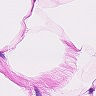
Metastatic tissue present: no